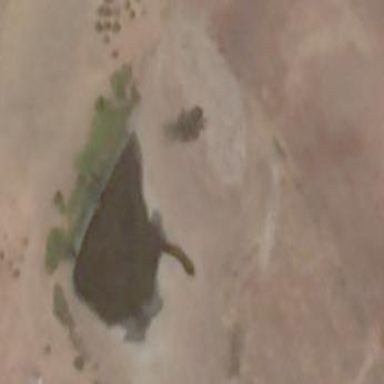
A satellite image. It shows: Pond surrounded by natural water.